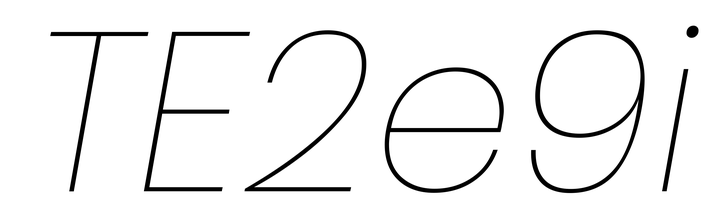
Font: Poppins-ThinItalic